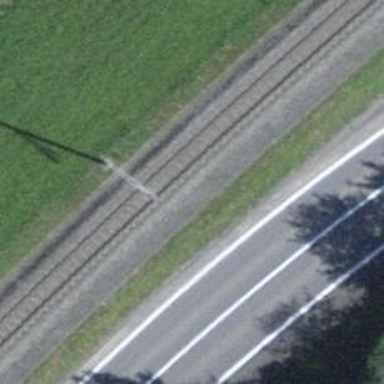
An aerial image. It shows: Narrow-gauge railway track electrified by contact line.